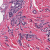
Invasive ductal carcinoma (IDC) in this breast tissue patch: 1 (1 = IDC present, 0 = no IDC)